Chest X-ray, AP view. Patient: 59 years old, sex M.
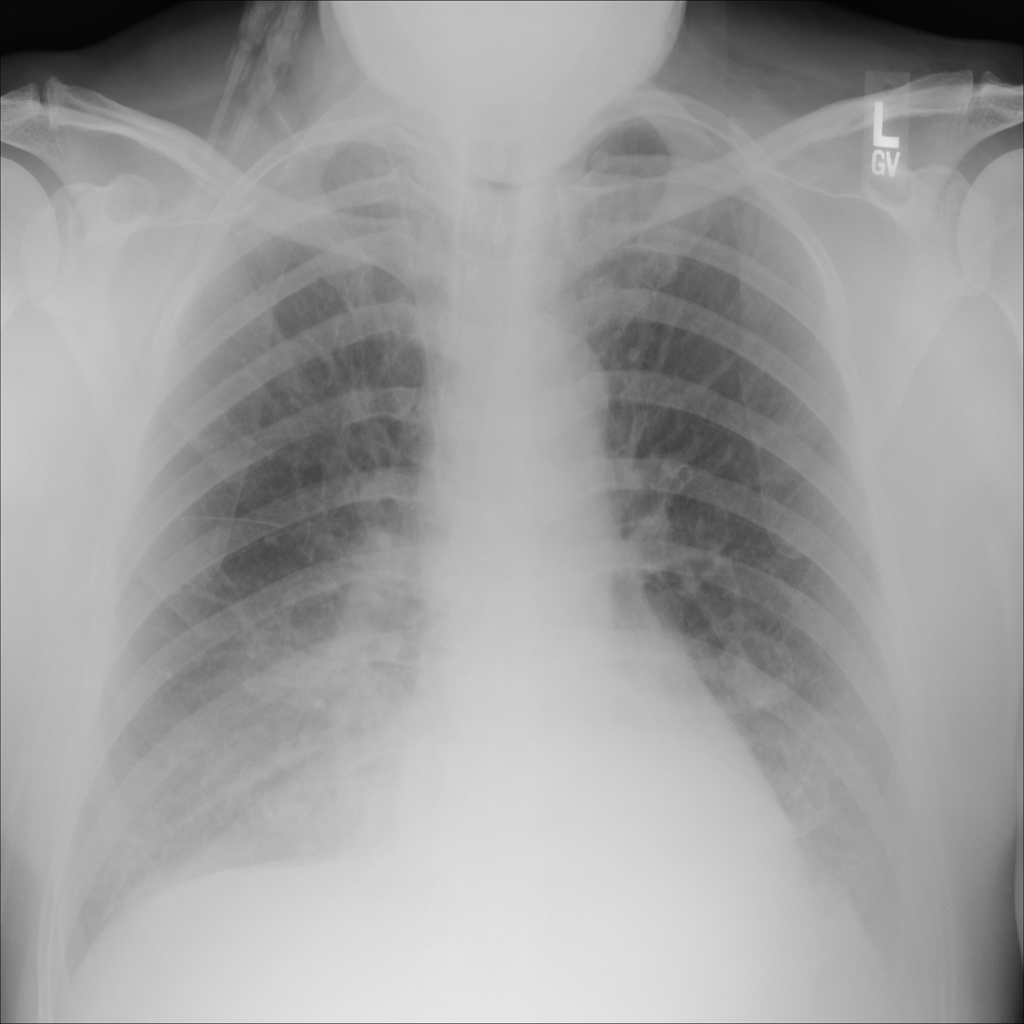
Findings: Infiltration